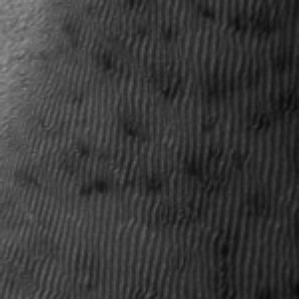
Label: frost